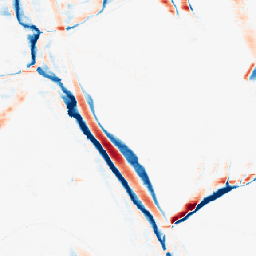
Category: morphological
Decomposition family: morphological_rect
Decomposition parameters: operation: average
width: 20
height: 3
Upsampling method: area
Upsampling parameters: scale: 4
Upsampling scale: 4